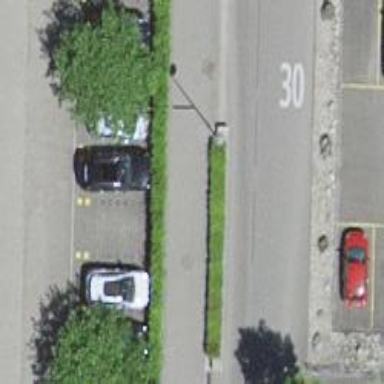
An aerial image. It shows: Block barrier.